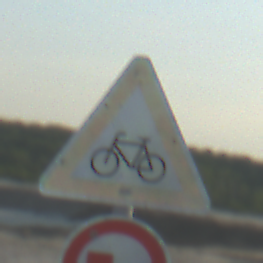
Verkehrszeichen: RadverkehrRechts
Zusatzzeichen unten: UeberholverbotKraftfahrzeuge
Umgebung: Outdoor, Beach
Tageszeit: SunriseSunset
Wetter: Clear
Licht: Natural
Jahreszeit: NotSpecified
Kontrast: HighContrast